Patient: sex F, age 41
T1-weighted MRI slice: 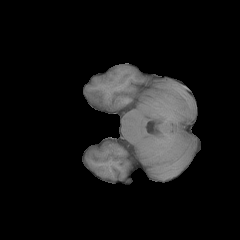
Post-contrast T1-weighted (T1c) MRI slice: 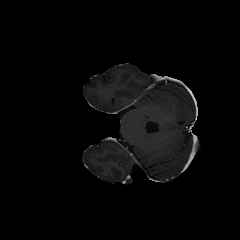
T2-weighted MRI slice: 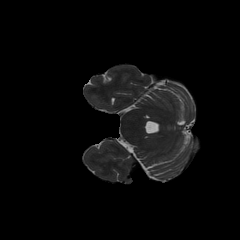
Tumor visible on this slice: no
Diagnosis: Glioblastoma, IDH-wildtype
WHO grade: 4